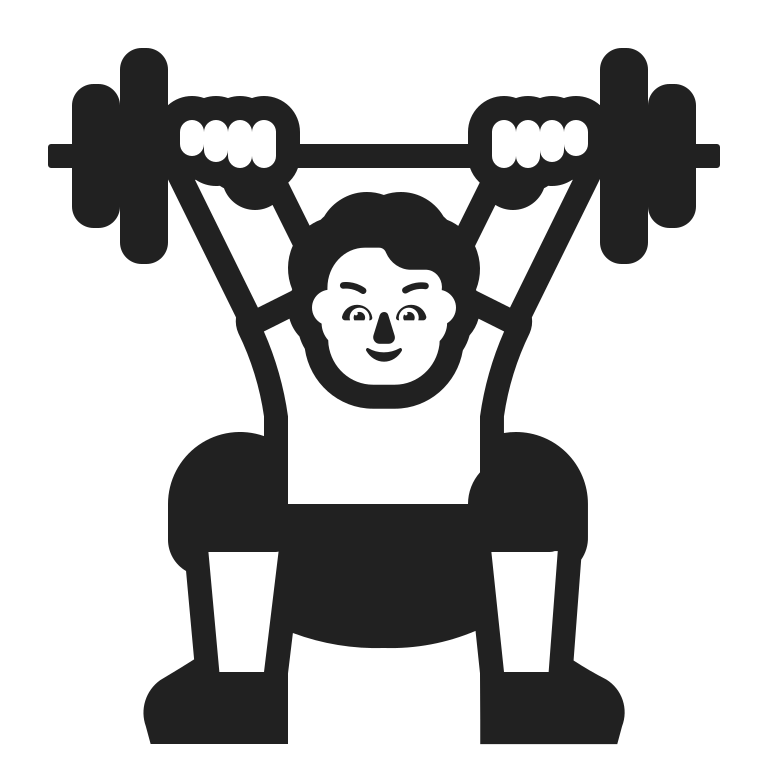
person lifting weights high contrast default